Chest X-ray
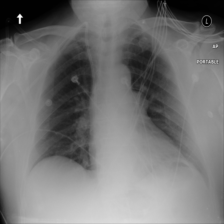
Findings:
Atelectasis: negative
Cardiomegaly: negative
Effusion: negative
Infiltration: negative
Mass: positive
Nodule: positive
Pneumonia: negative
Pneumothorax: negative
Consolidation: negative
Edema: negative
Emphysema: negative
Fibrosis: negative
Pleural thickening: negative
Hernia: negative